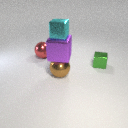
small green metal cube to the right of large red metal sphere